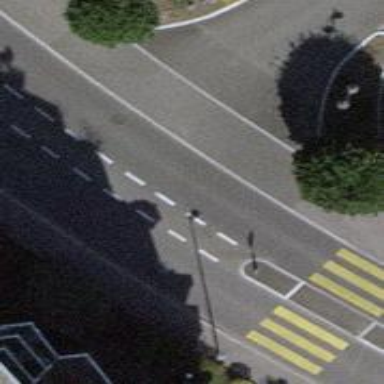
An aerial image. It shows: Asphalt path.